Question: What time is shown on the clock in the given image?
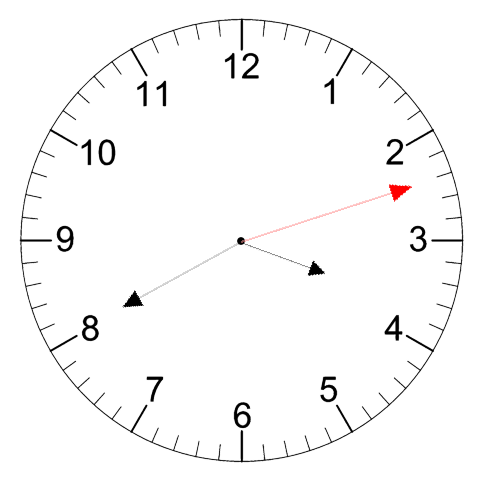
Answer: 03:40:12